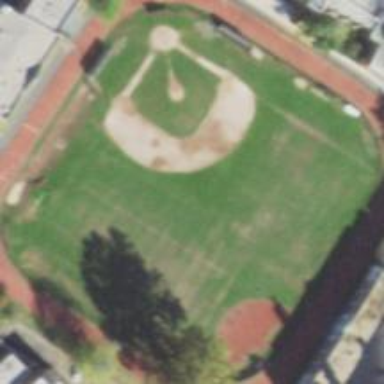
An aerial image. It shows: Baseball pitch for leisure land.